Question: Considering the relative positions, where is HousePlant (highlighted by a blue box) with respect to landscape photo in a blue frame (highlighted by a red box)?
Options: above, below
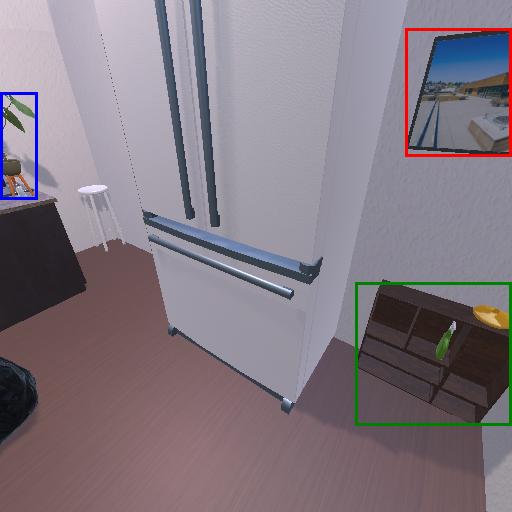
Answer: above